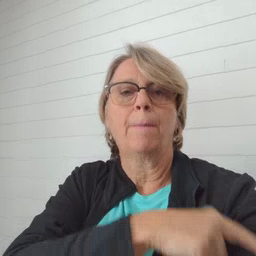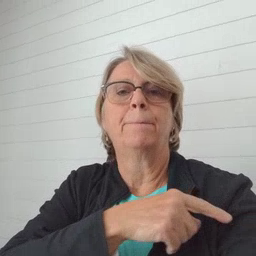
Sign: arm